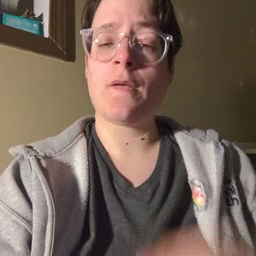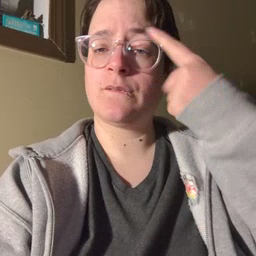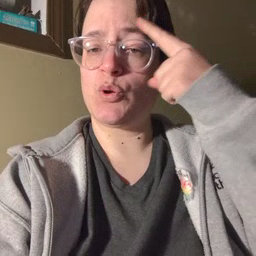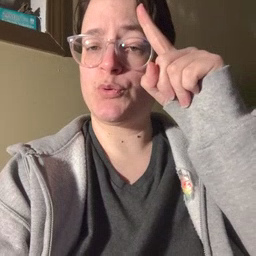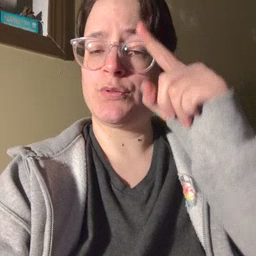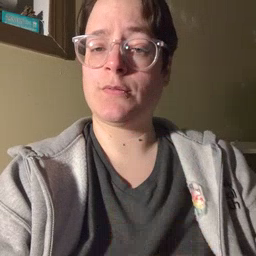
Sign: for